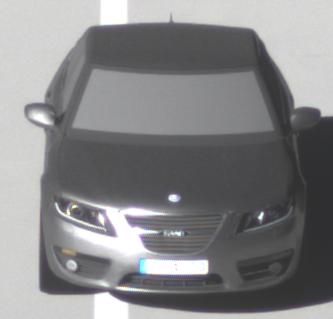
Make: Saab
Model: 5-Sep
Detailed model: 9-5 1.6T
Model produced from: 2010/06
Model produced until: 2011/12
Doors: 4
Color: gray
Road condition: dry road
Daytime: morning or afternoon
Contrast: high contrast